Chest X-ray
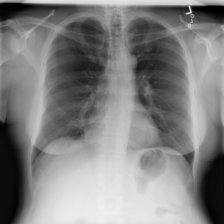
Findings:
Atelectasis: negative
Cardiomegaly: negative
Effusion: negative
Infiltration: negative
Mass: negative
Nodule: negative
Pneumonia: negative
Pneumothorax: negative
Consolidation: negative
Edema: negative
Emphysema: negative
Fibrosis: negative
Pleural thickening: negative
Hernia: negative